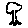
Label: tree